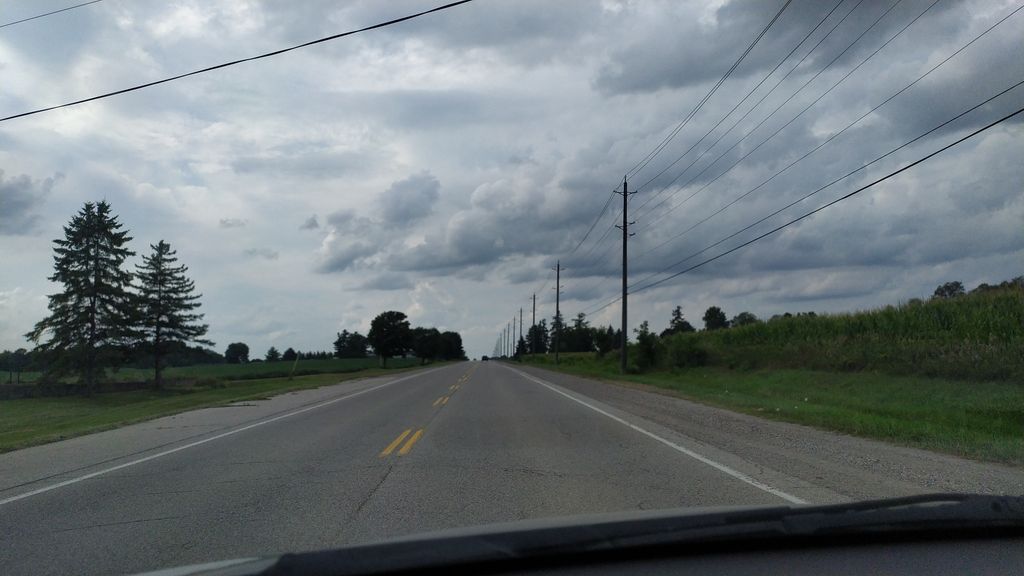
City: kitchener-waterloo